Field crop: tomato
Growth stage: 2
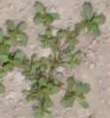
Species: portulaca